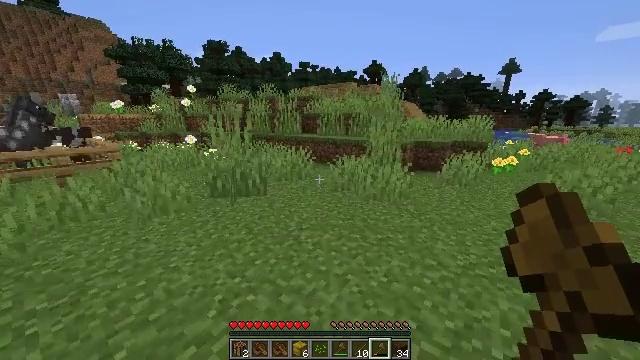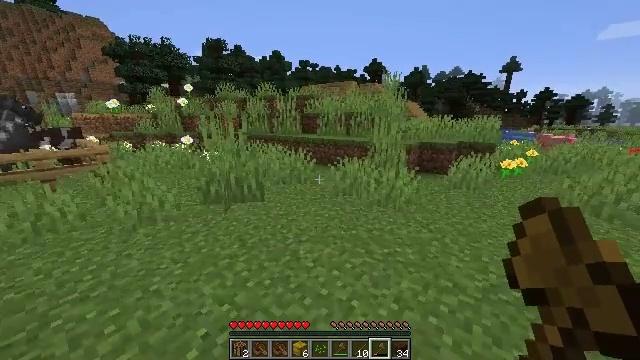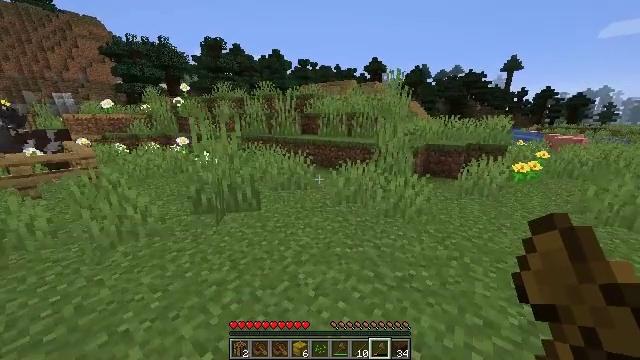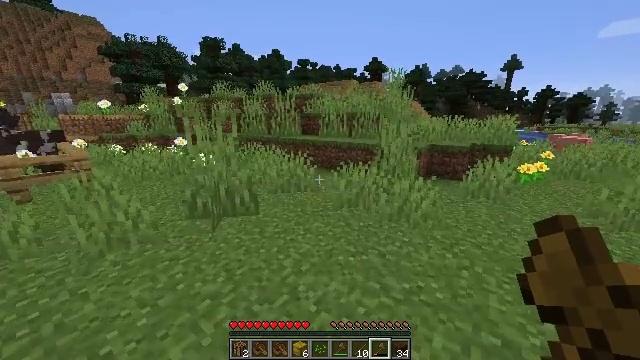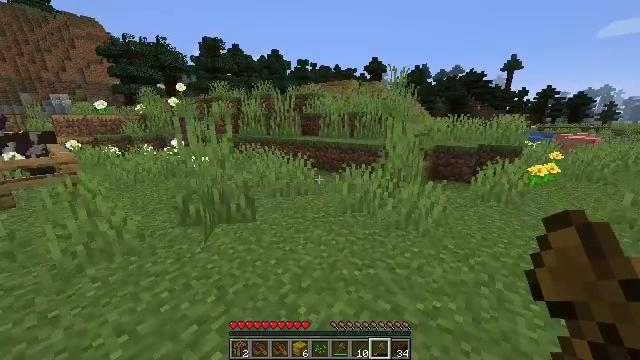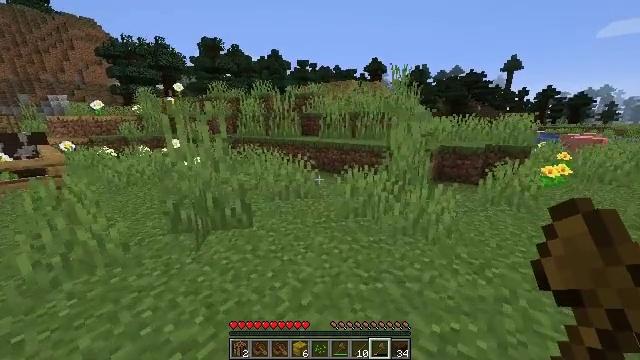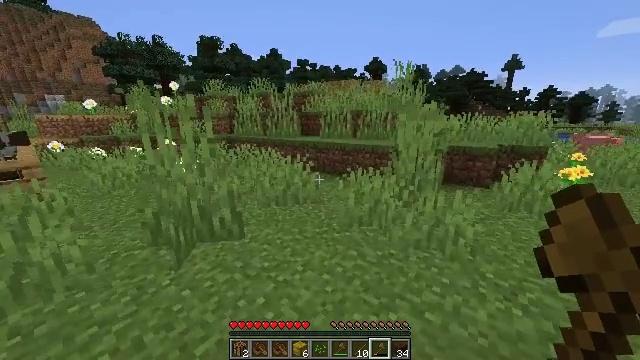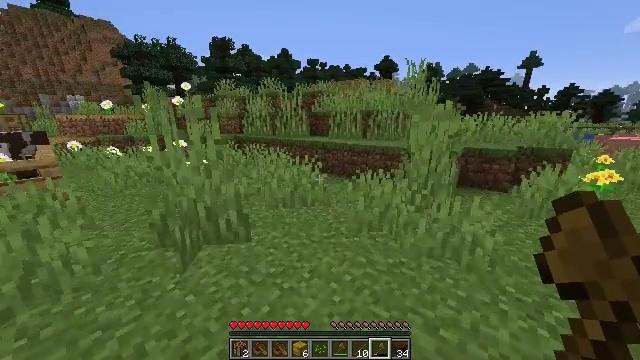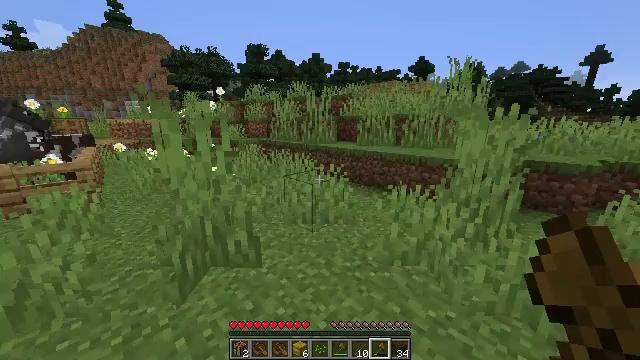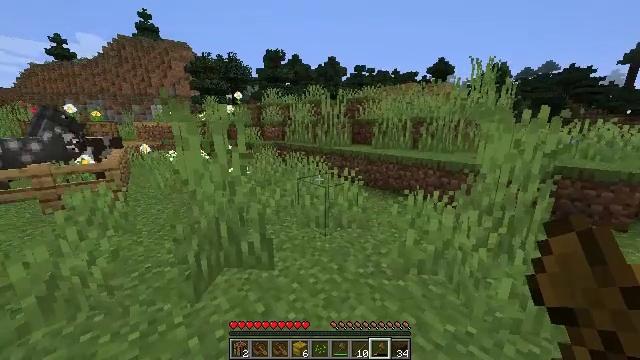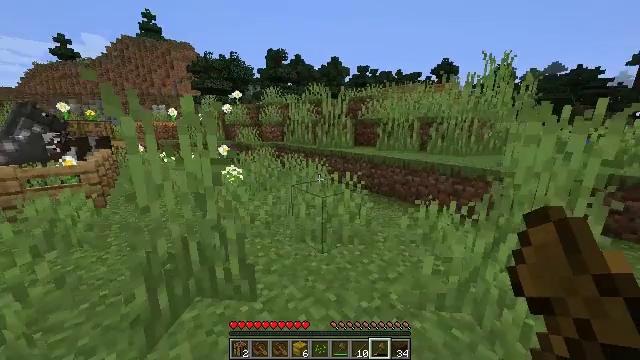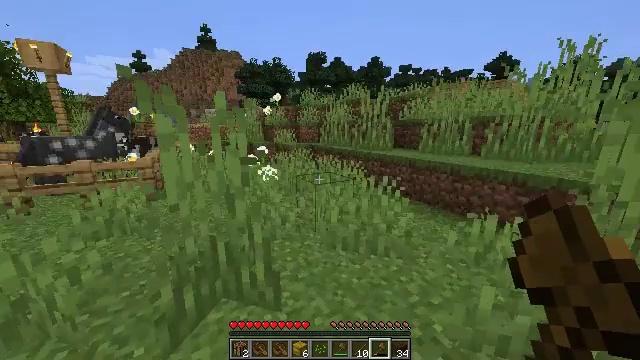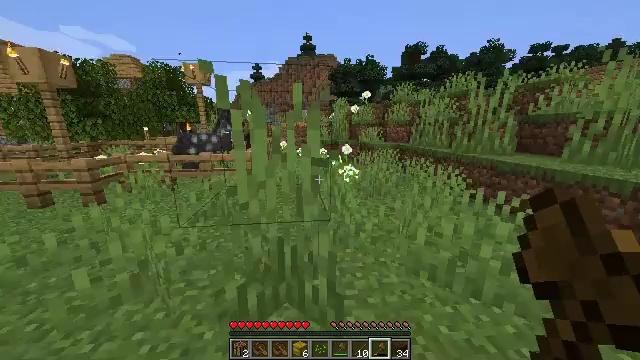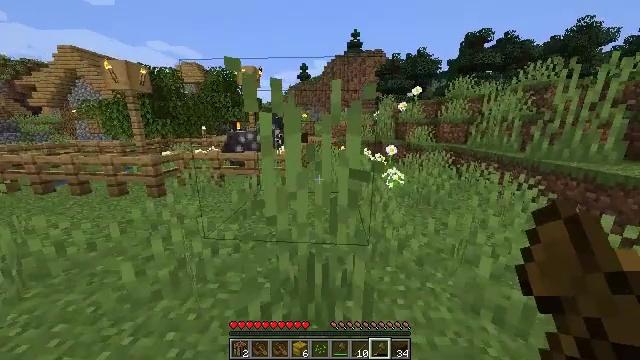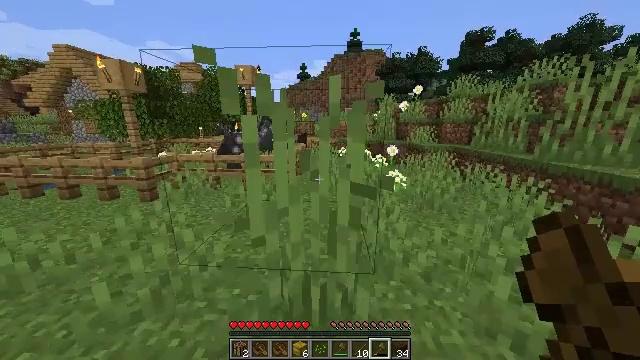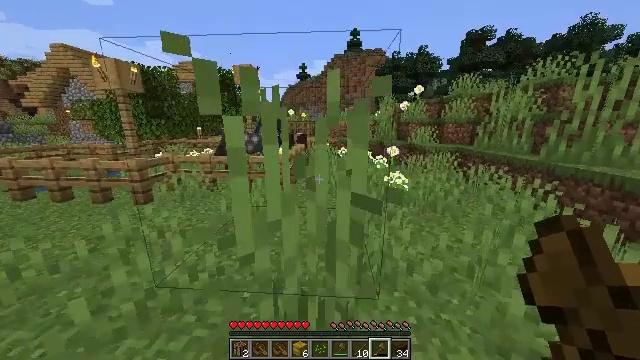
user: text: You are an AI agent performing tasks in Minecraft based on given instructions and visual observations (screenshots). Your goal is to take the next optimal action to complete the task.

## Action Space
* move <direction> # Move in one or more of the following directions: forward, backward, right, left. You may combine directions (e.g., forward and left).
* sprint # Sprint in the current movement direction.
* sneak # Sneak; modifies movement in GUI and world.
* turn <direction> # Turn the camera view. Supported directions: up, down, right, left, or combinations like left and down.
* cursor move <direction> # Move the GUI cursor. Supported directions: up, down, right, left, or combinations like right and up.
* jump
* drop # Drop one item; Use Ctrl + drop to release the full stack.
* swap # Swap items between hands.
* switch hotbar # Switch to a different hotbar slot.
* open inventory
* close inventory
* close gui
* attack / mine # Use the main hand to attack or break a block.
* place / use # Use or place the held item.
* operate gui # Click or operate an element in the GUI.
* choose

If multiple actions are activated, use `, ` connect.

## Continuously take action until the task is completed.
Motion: motion action
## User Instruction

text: Pick up the white bed by breaking it.
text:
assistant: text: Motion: move forward
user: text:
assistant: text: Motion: move forward
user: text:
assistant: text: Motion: move forward
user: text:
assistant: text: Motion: move forward
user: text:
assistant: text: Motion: move forward
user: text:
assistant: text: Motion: move forward
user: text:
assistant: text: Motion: move forward, turn left
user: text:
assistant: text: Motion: move forward, turn left and up
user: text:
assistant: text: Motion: move forward, turn left
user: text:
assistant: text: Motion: move forward
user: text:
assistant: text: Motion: move forward, turn left
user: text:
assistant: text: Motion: move forward, turn left
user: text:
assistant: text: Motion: move forward, turn left
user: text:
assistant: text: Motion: move forward
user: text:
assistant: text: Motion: move forward and move right
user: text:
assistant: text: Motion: move forward and move right
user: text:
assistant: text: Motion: move forward and move right
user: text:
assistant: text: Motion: move forward and move right
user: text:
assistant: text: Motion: move forward and move right
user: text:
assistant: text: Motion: move forward and move right
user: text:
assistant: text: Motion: move forward and move right
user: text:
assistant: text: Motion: move forward and move right
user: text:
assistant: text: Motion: move forward and move right
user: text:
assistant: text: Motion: move forward and move right
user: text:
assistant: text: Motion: move forward and move right
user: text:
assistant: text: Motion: move forward
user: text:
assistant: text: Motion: move forward
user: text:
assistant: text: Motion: move forward
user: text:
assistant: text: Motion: move forward
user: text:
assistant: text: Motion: move forward